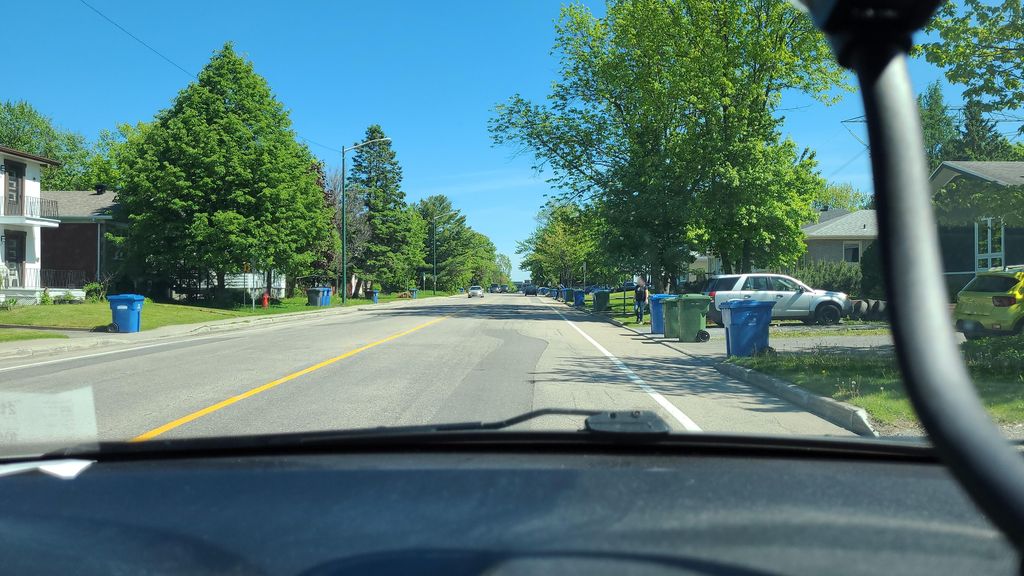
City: quebec_city